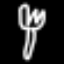
Label: fork